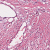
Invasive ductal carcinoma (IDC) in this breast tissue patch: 0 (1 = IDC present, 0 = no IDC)